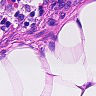
Metastatic tissue present: no